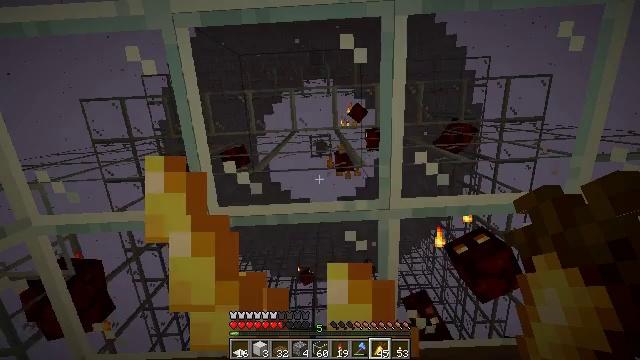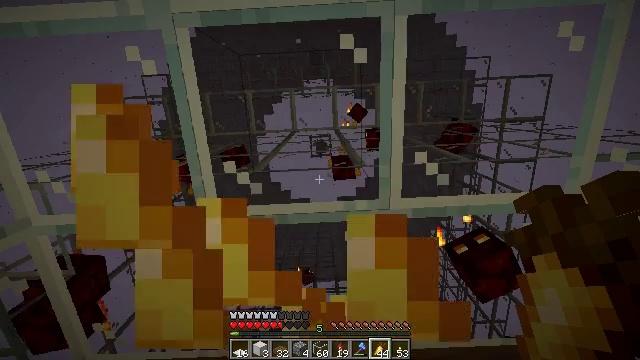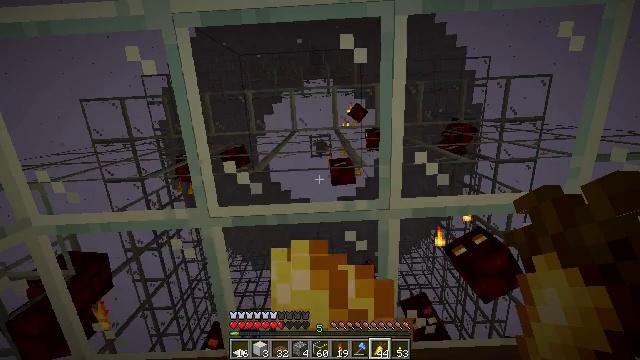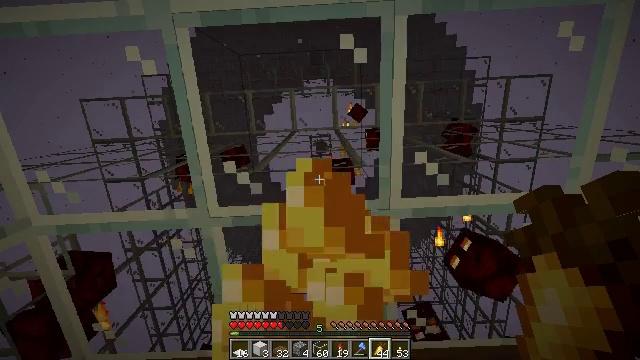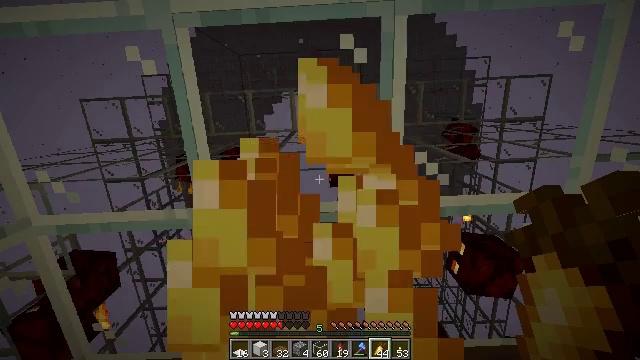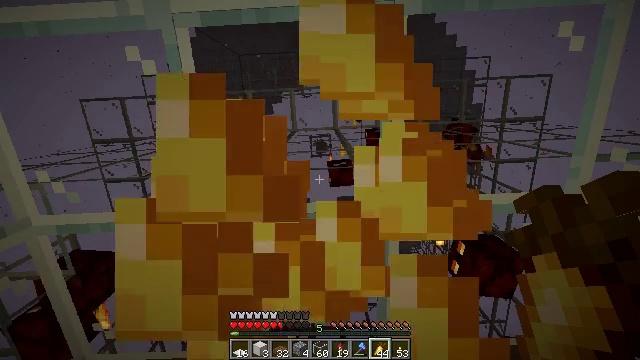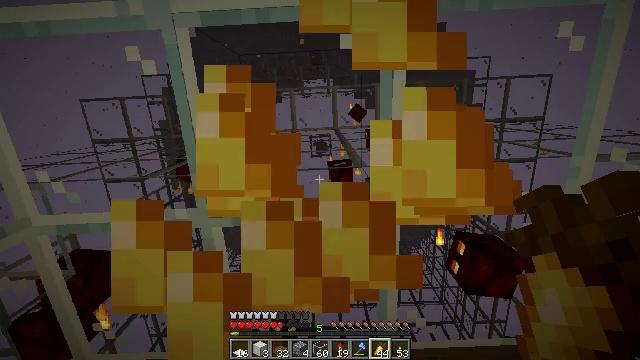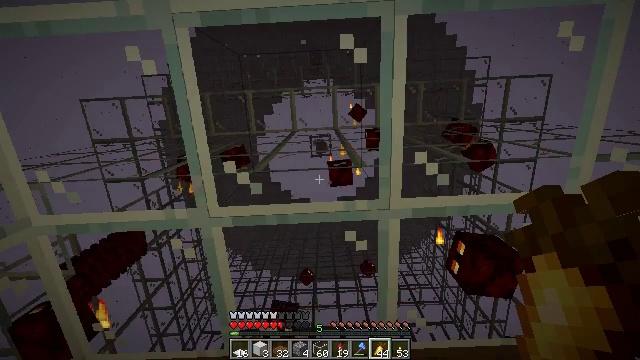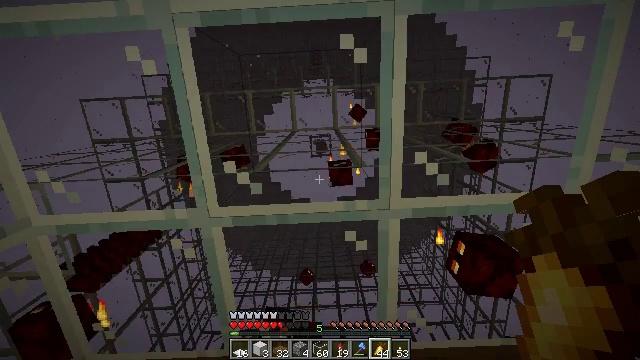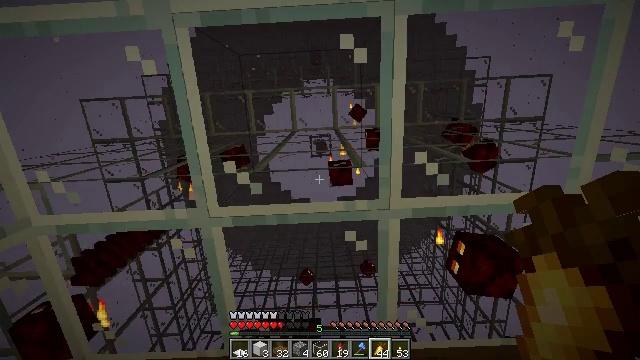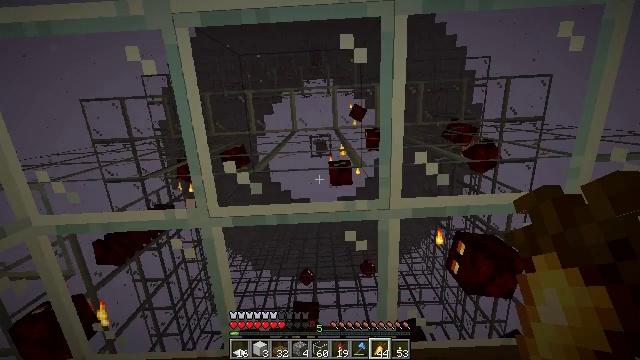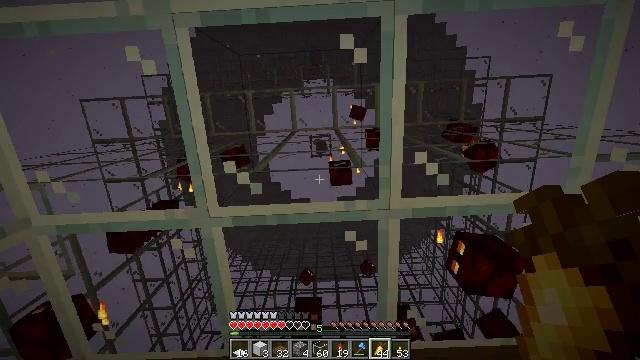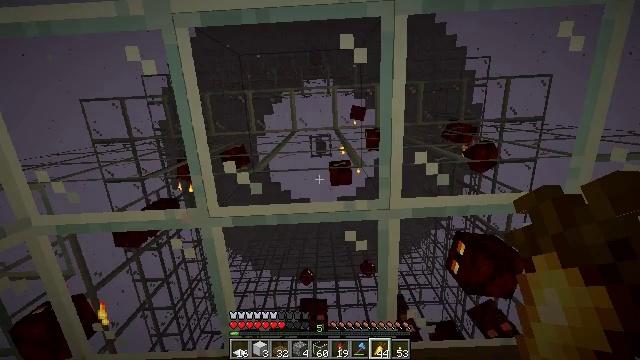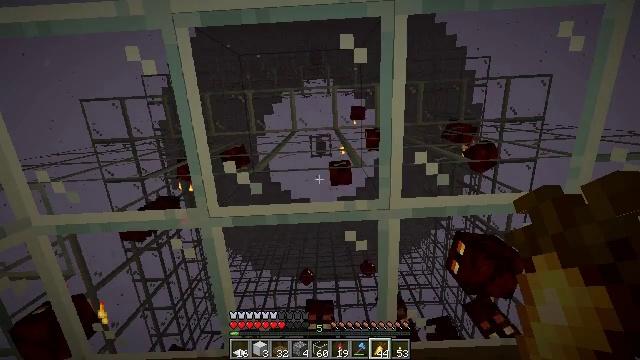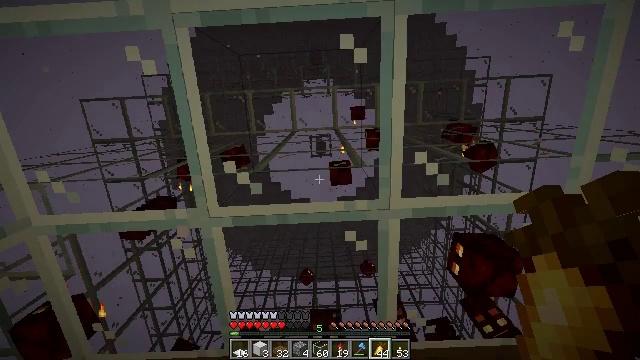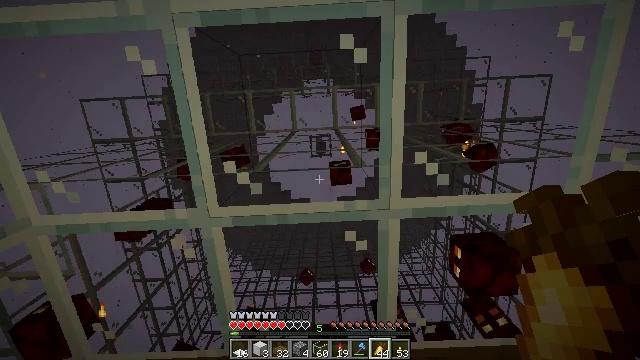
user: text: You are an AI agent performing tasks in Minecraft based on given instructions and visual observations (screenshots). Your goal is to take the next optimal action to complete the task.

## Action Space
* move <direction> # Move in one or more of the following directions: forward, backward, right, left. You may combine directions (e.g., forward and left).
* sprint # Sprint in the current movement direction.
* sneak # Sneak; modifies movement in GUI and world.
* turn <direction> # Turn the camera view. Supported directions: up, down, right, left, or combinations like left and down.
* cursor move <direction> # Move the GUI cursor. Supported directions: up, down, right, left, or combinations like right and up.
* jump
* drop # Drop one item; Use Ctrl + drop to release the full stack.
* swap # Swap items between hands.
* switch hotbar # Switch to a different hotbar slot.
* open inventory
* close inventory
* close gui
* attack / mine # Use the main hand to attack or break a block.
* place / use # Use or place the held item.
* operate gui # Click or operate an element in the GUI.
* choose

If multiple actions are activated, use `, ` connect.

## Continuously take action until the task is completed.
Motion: motion action
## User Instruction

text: Hunt the magma cube.
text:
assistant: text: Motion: use / place
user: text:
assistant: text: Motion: use / place
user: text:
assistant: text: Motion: use / place
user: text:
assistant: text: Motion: use / place
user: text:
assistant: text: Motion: use / place
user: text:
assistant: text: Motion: use / place
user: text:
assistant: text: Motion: use / place
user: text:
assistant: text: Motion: use / place
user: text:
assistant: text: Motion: use / place
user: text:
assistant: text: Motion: use / place
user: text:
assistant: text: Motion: use / place
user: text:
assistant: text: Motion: use / place
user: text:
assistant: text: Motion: use / place
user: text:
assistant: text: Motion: use / place
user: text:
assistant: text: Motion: use / place
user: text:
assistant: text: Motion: use / place
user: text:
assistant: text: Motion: use / place
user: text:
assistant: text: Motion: use / place
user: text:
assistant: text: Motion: use / place
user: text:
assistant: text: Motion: use / place
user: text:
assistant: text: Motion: use / place
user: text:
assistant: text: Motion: use / place
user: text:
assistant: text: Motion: use / place
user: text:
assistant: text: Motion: use / place
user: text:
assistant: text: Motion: use / place
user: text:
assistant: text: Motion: use / place
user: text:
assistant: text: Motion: use / place
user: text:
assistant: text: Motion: use / place
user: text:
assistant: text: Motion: use / place
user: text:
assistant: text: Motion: use / place